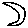
Label: moon